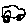
Label: car